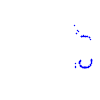
Particle: proton